Field crop: maize
Growth stage: 1
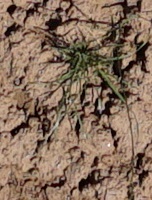
Species: lolium